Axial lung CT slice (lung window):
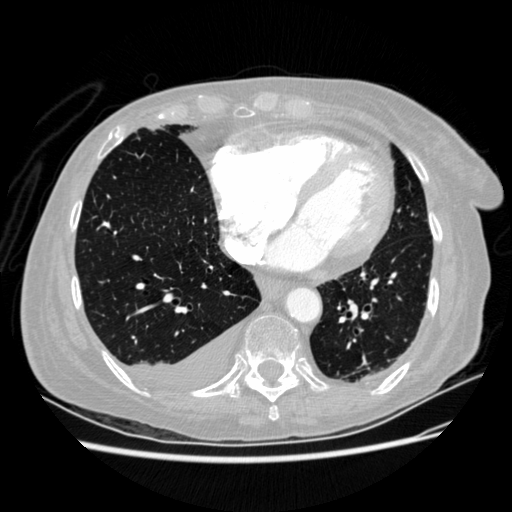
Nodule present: no